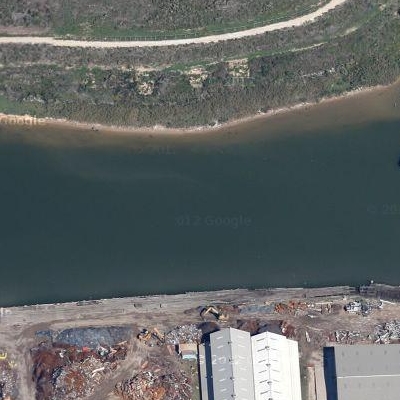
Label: RiverLake